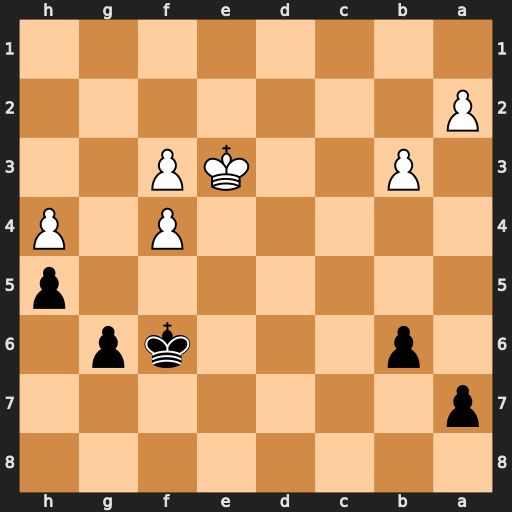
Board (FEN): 8/p7/1p3kp1/7p/5P1P/1P2KP2/P7/8
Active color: b
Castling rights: -
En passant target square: -
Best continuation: Kf5 a4 a5 Ke2 Kxf4